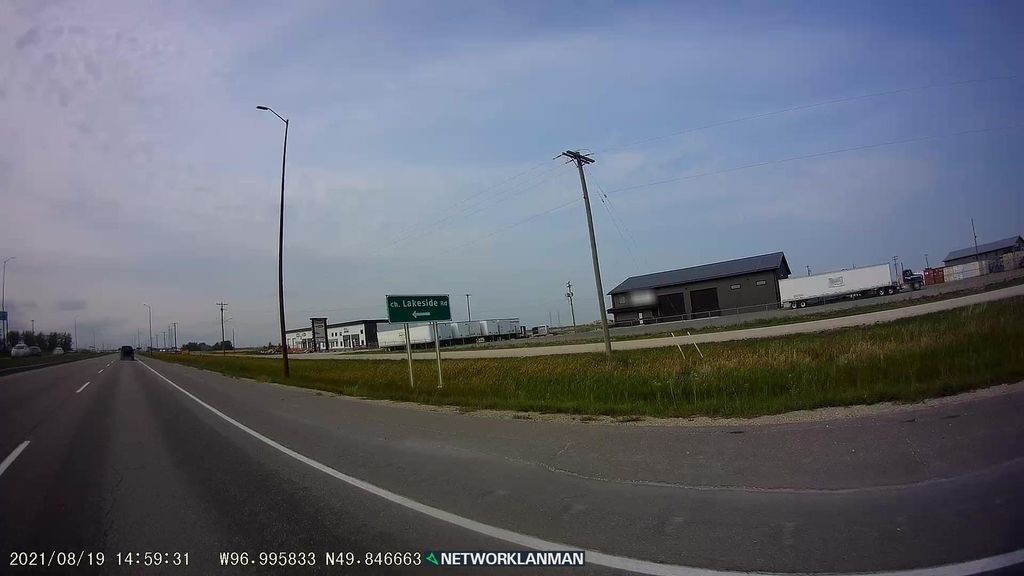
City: winnipeg